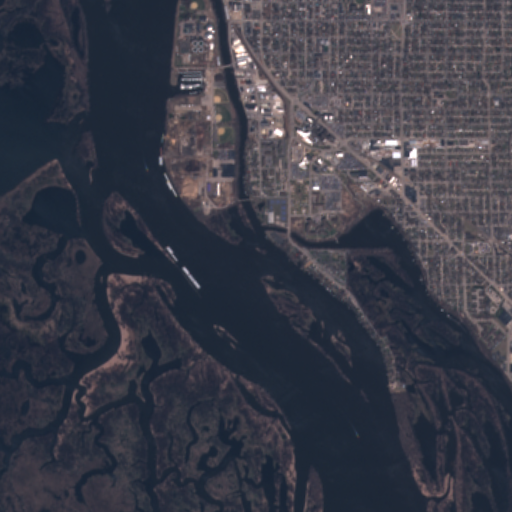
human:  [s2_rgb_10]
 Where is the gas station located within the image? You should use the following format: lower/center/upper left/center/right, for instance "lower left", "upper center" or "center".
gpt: The gas station is located in the center right of the image.
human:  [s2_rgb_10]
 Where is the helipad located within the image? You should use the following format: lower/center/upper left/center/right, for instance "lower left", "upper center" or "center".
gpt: The helipad is located in the upper center of the image.
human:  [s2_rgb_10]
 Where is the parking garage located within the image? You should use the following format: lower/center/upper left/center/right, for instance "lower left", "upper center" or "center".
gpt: The parking garage is located in the upper center of the image.
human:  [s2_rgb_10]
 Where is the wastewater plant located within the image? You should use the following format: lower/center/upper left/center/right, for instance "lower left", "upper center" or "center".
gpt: The wastewater plant is located in the upper center of the image.
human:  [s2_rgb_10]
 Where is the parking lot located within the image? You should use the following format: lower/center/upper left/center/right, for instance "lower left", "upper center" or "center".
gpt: There is no parking lot in the image.